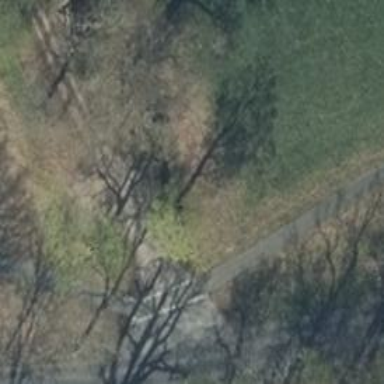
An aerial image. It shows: Natural monument of deciduous broadleaved tree.